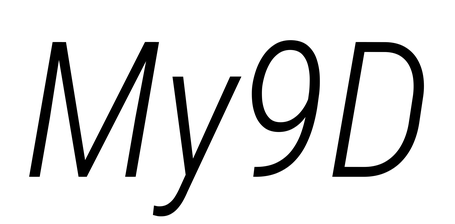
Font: Roboto-Italic_Condensed_Light_Italic